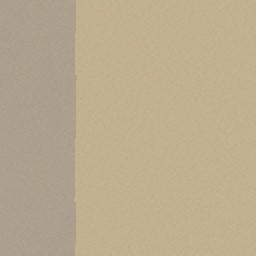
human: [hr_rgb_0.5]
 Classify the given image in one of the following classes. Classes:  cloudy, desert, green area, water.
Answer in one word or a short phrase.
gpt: desert